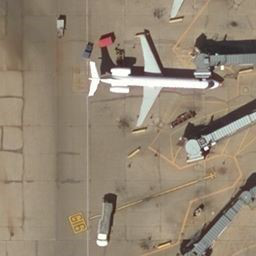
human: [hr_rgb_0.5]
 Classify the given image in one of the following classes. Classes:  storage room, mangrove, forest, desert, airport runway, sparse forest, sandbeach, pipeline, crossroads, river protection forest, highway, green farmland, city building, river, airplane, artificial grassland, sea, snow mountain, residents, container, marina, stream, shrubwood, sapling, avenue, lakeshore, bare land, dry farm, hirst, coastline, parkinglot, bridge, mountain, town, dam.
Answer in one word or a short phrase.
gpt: airplane